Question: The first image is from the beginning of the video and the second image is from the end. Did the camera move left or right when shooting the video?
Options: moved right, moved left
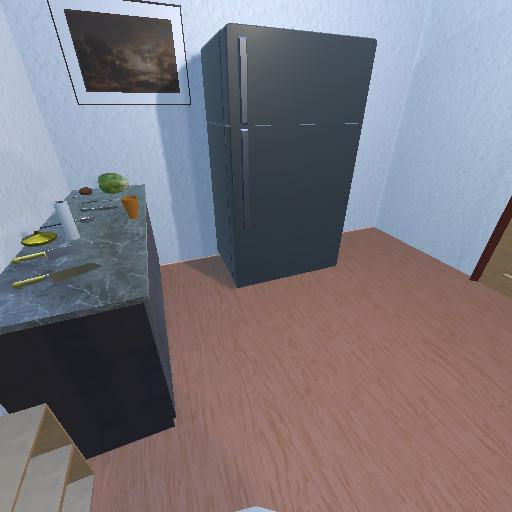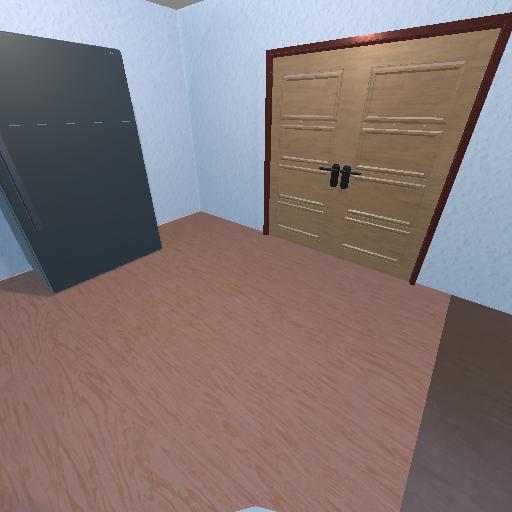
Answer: moved right